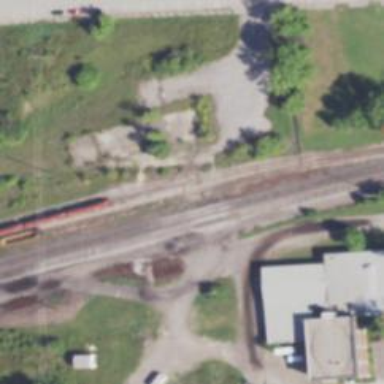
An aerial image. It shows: Railway siding with rails.